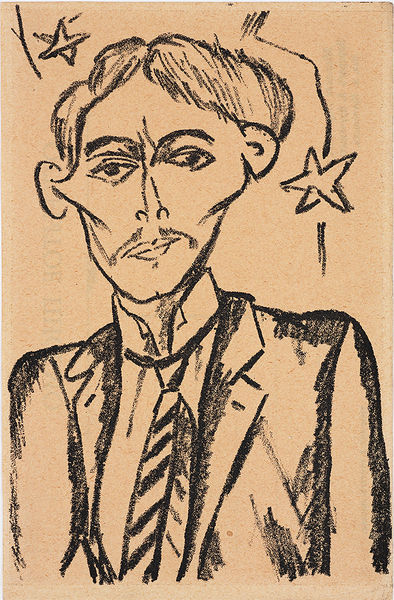
Titel: Portrait of A. Kruchenykh, Portrait of A. Kruchenykh
Künstler: Mikhail Larionov
Standort: Amherst (Massachusetts, USA)
Institution: Mead Art Museum, Amherst College
Schlagwörter: white, black, collar, face, hair, modern, nose, portrait, print, sad, man, sky, ear, orange, german, costume, eyes, suit, young man, night, drawing, shadow, brow, coat, mouth, expressionist, sketch, jacket, fall, movement, tie, clothes, neck, ink, ears, pencil, lips, shoulders, coal, chinese, shading, stripes, charcoal, eyebrows, drunk, urban, fashion, lapel, shirt, star, mustache, moustache, stars, serious, hait, necktie, portraiture, twentieth century, charicature, striped, bry, third grade art class, uups, haveyou seen this man, city life, famous, cheekbone, cheekbones, moustach, suit and tie, dressed up, niggt, ciollar, stripped, pencil+, penciö, successful, dress coat